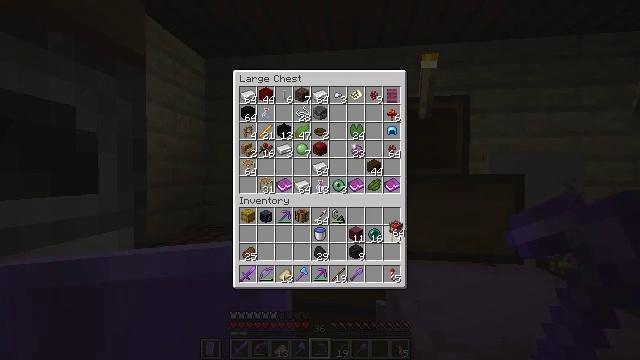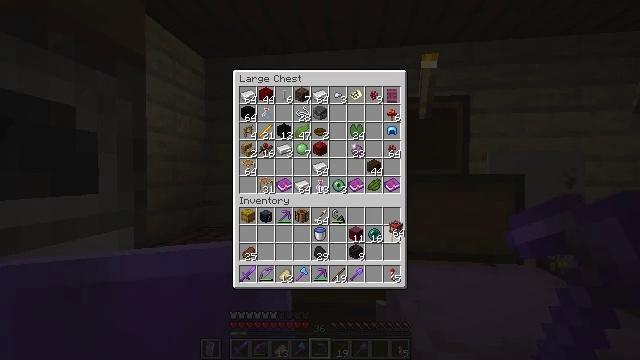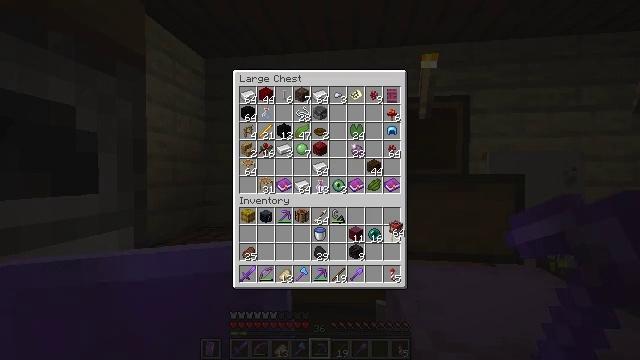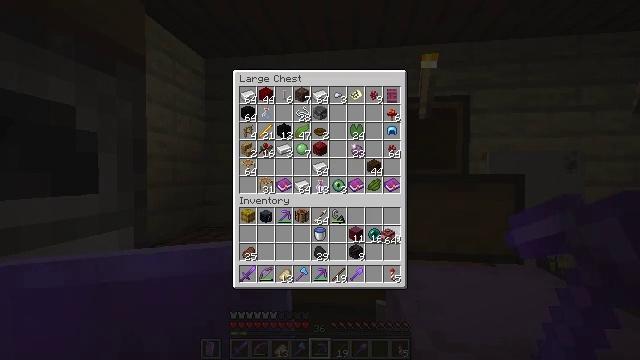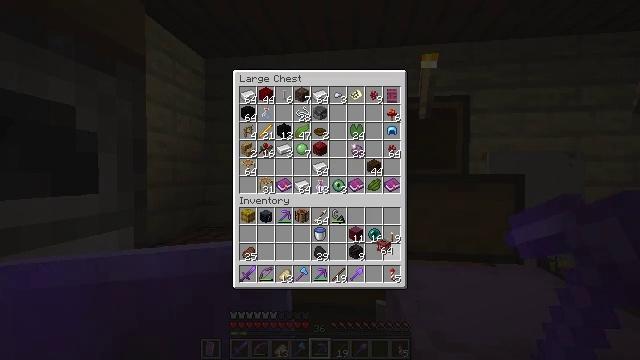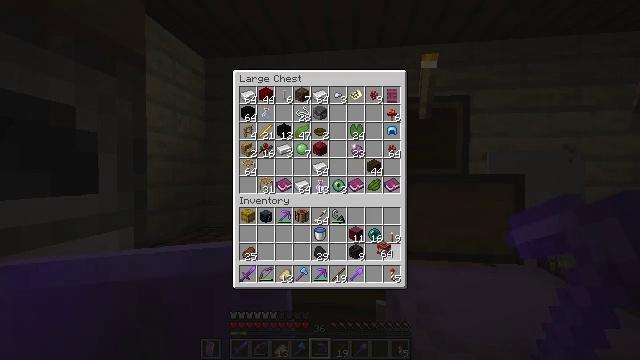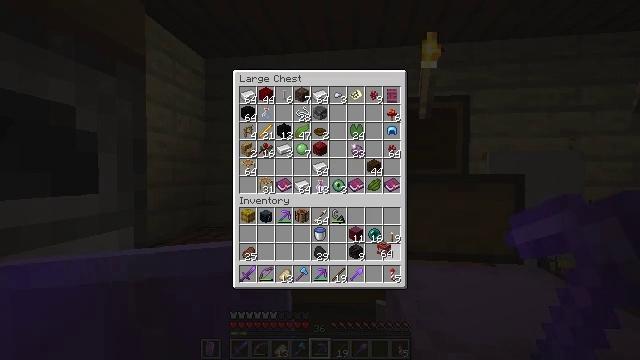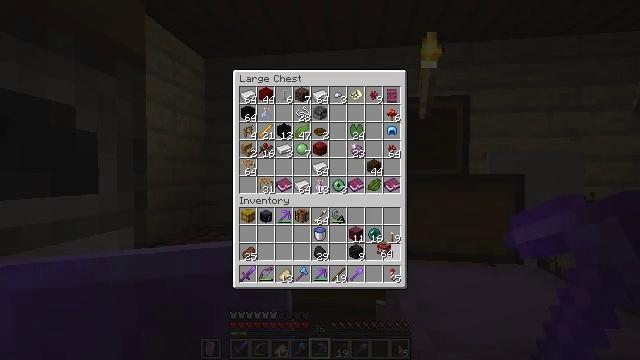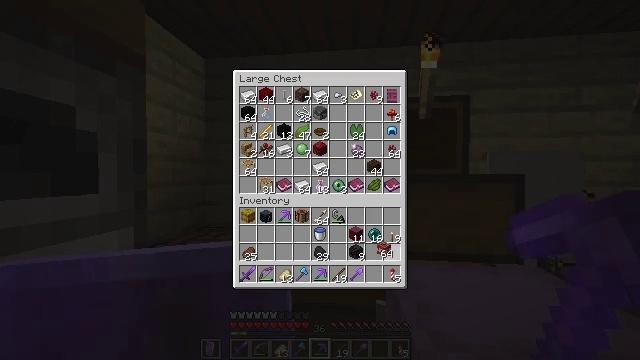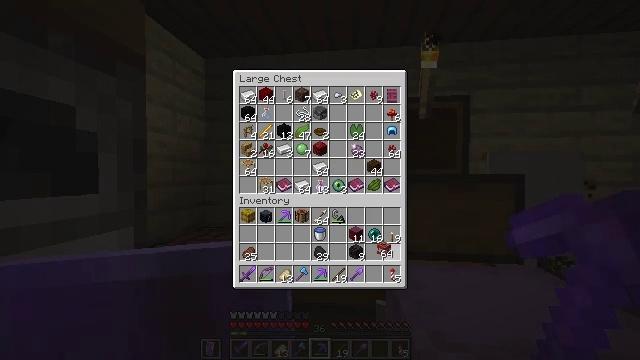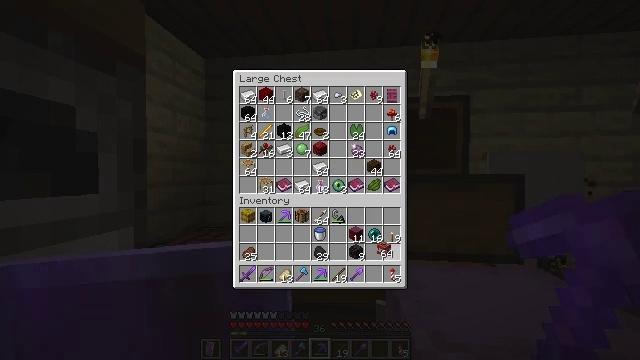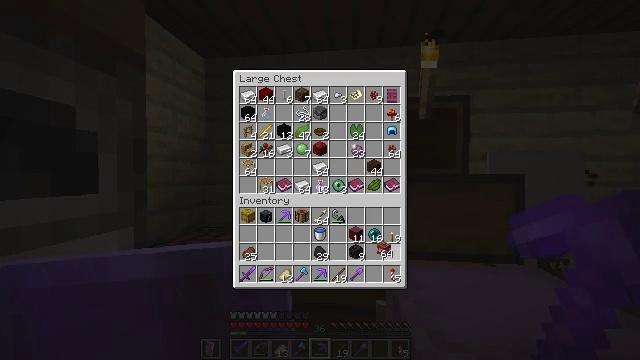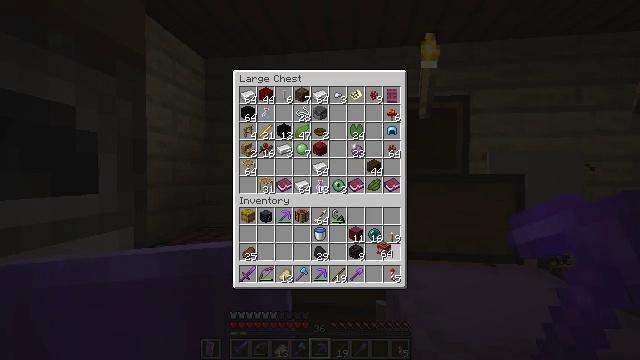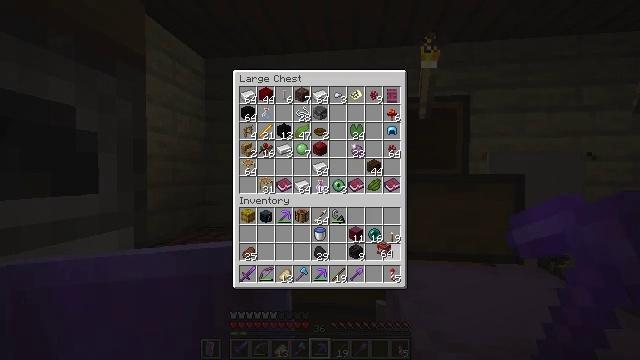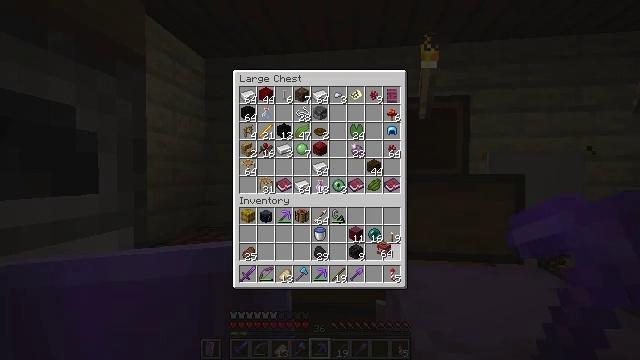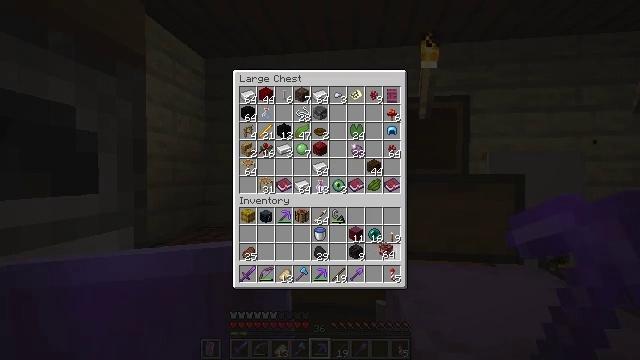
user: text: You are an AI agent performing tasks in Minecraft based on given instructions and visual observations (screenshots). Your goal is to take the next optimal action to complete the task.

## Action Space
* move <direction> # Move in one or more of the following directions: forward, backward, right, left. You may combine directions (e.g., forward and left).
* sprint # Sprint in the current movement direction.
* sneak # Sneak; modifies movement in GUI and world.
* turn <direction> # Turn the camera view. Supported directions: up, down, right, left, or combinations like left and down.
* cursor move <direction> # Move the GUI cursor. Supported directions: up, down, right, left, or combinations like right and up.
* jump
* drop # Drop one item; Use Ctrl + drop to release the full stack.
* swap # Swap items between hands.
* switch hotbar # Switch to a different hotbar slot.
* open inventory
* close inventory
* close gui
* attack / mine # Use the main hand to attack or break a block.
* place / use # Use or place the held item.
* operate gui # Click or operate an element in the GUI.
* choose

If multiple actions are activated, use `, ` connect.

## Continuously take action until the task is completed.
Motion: motion action
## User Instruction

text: Craft crimson planks.
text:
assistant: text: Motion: no_op
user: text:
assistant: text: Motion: no_op
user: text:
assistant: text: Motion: turn left and down
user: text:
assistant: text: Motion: turn down
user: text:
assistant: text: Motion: no_op
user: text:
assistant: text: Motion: no_op
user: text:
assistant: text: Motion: no_op
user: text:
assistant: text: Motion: no_op
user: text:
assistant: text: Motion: no_op
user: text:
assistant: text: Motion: no_op
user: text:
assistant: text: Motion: no_op
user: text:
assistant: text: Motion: no_op
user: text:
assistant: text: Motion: no_op
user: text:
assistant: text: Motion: no_op
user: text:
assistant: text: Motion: no_op
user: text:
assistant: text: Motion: no_op
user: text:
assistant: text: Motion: no_op
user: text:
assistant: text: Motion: no_op
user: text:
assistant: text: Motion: no_op
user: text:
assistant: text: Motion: no_op
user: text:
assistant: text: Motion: attack / mine
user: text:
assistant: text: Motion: attack / mine
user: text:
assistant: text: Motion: attack / mine
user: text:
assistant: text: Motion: no_op
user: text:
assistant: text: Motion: no_op
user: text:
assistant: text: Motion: no_op
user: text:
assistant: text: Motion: no_op
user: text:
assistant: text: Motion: no_op
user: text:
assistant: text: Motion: no_op
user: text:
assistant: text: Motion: no_op